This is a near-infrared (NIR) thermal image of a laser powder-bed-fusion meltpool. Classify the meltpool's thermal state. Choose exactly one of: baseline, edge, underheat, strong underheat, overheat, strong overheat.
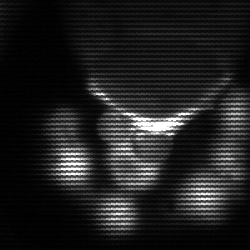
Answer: edge